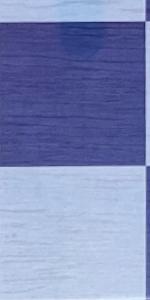
Label: Empty